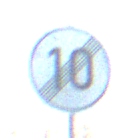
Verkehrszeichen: EndeGeschwindigkeit10
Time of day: MorningAfternoon
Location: Outdoor (Nature)
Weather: Clear
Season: Winter
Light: Natural